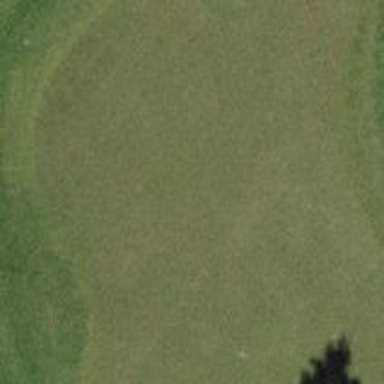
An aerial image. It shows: Golf green.